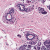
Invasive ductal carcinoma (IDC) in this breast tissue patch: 0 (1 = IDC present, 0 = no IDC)